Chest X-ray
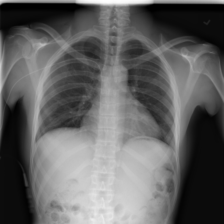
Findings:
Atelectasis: negative
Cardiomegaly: negative
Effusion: negative
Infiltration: negative
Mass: negative
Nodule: negative
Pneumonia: negative
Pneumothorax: negative
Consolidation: negative
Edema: negative
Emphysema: negative
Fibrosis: negative
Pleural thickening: negative
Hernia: negative